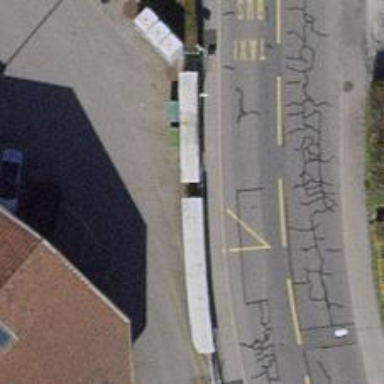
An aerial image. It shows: Bus stop with platform for public transport.